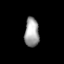
Tissue: lung
Cell type: Others
Senescence score: 0.5608
Nuclear area (px): 411
Mean DAPI intensity: 161.061